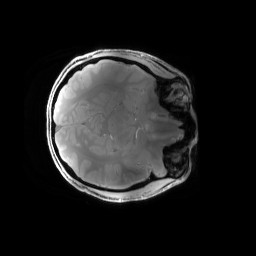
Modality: PDw
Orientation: axial
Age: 27
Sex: male
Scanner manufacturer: siemens
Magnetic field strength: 6.98 T
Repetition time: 1.3 s
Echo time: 0.00231 s